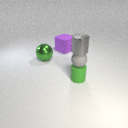
small gray metal cylinder above small gray rubber sphere